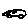
Label: car